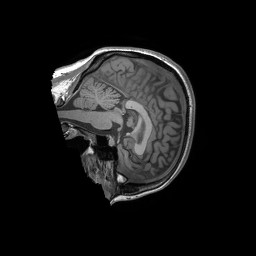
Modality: T1w
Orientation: sagittal
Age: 36
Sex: female